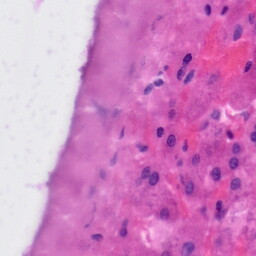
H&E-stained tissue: Liver